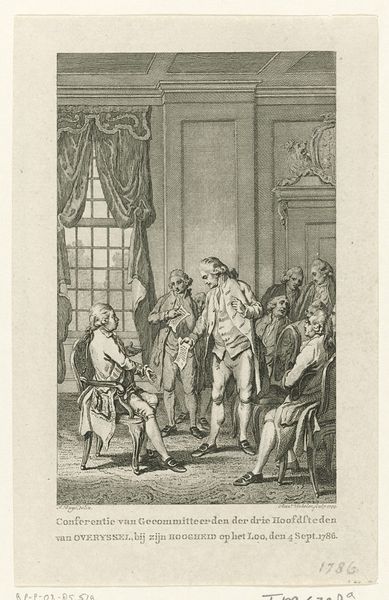
Titel: Overleg tussen de prins en de gecommiteerden van Overijssel
Künstler: Reinier Vinkeles
Standort: Amsterdam
Institution: Rijksmuseum
Schlagwörter: homme, interieur, assis, chaise, chambre, tapis, peinture, fenêtre, rideau, dessin, gens, salon, medieval, noir et blanc, hommes, estampe, perruque, chaises, chaussures, rideaux, oeuvre, conférence, humains, parler, assit, dedans, gardine, gardines, noir et artigo gameblanc